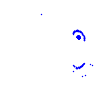
Particle: pion